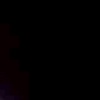
Label: space